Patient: sex M, age 36
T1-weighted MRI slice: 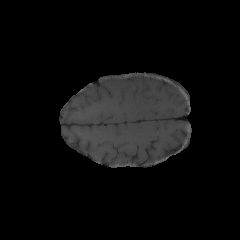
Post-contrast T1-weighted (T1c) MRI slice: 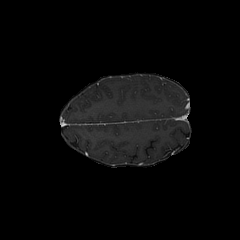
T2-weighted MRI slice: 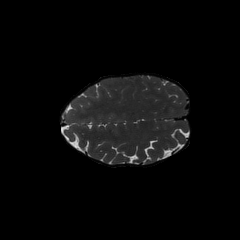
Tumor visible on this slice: no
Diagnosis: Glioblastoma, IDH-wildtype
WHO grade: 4